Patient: sex F, age 56
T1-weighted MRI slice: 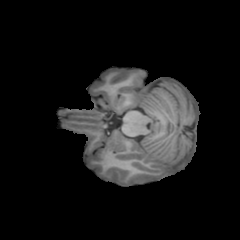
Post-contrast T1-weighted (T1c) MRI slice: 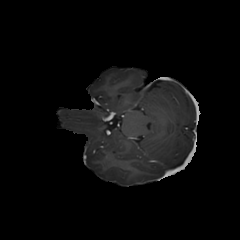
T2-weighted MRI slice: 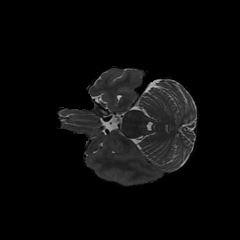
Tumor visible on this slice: no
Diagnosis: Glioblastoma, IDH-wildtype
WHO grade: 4